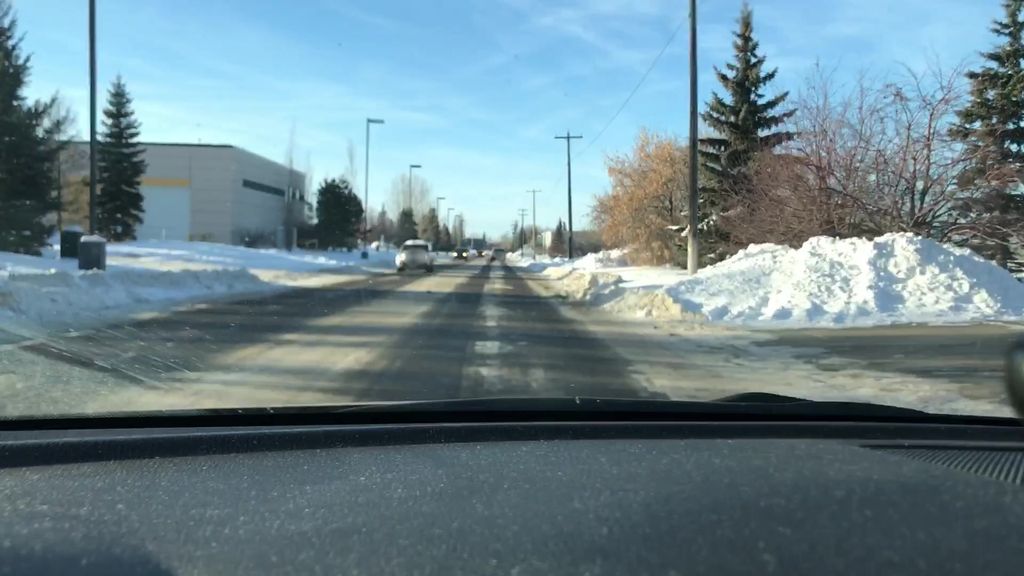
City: edmonton